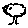
Label: tree